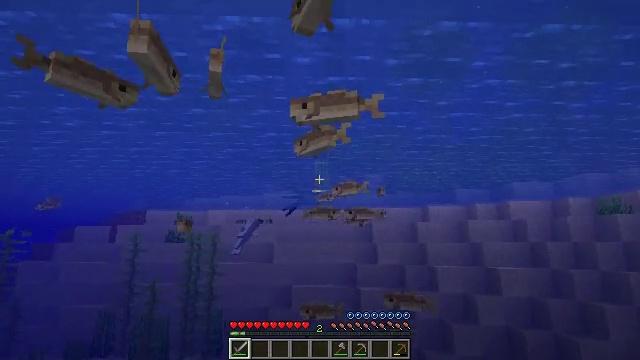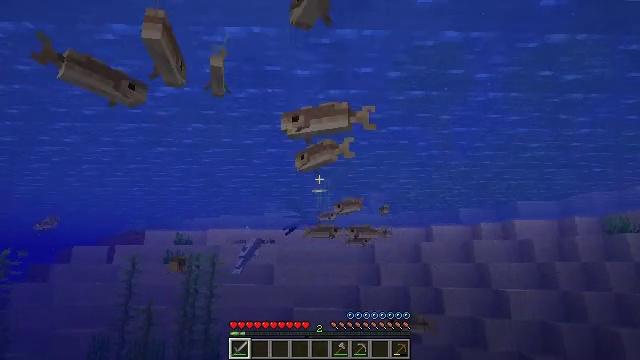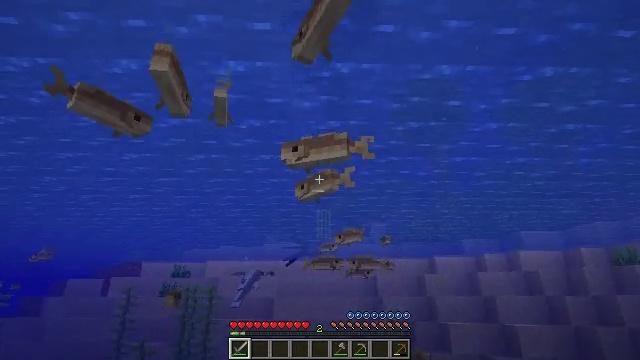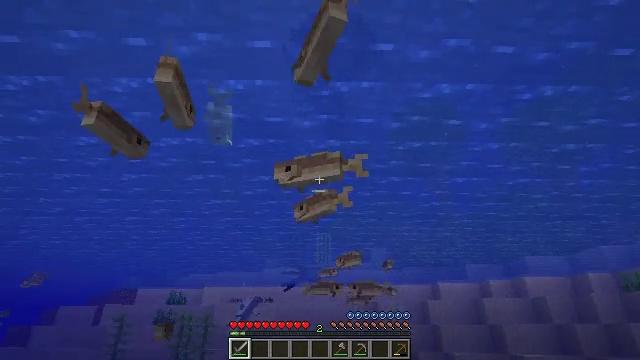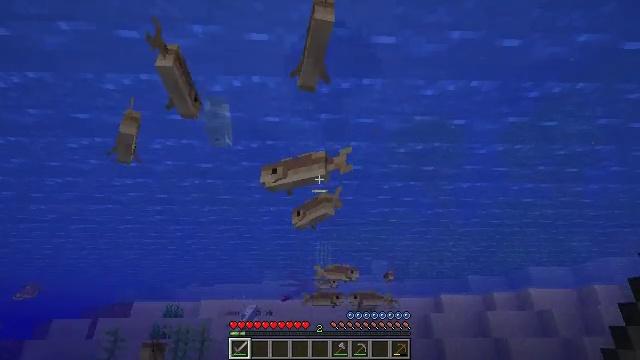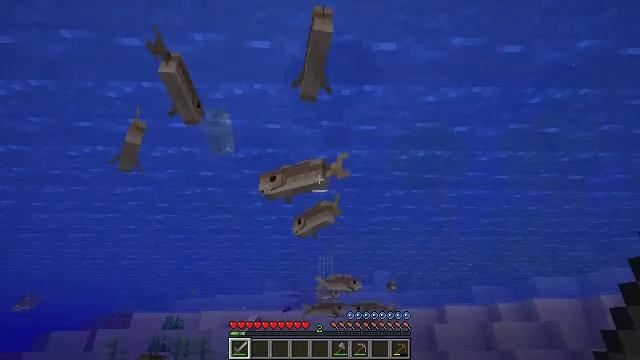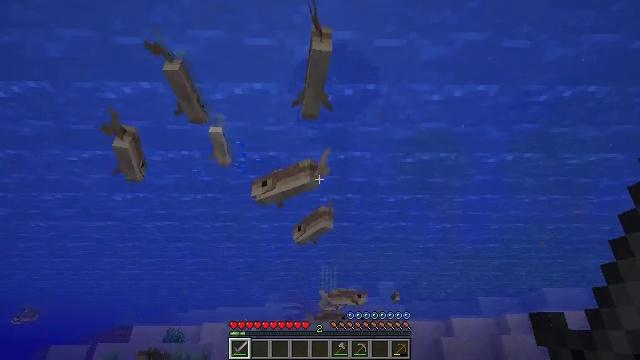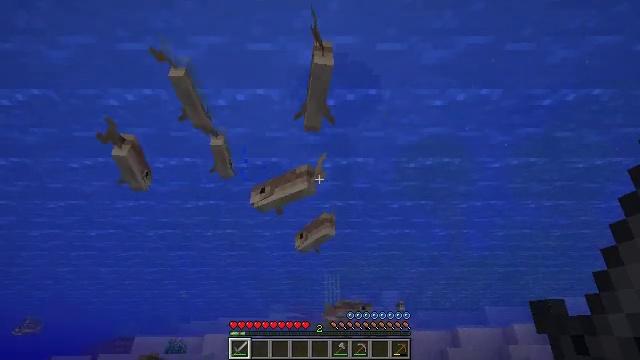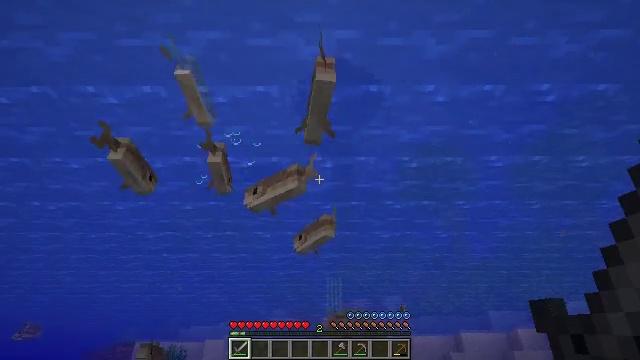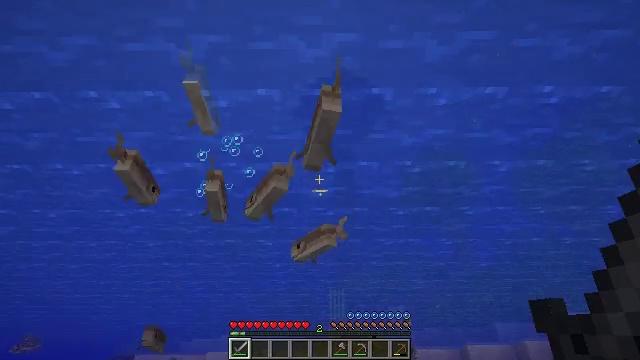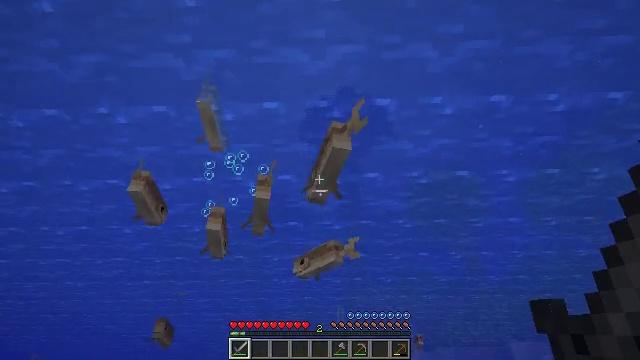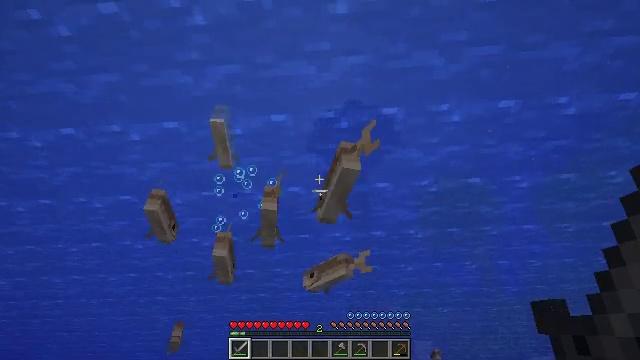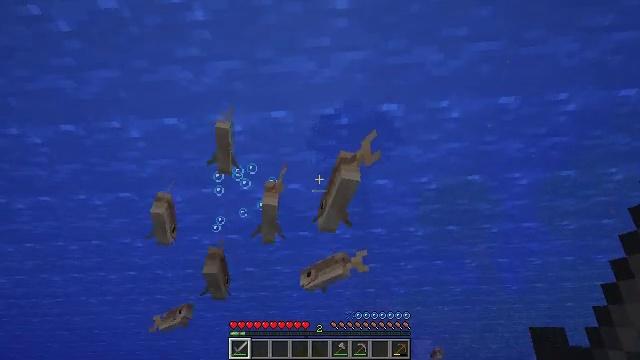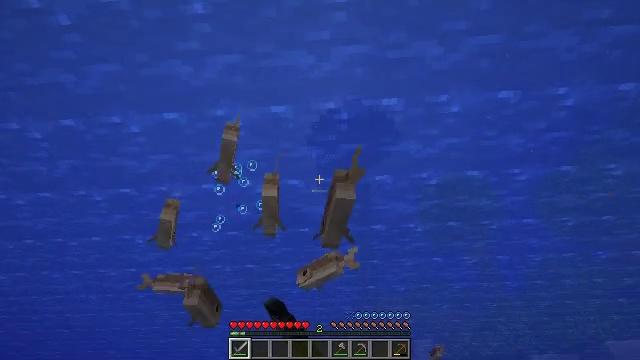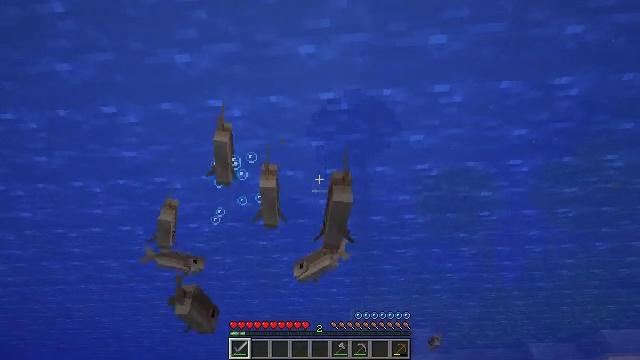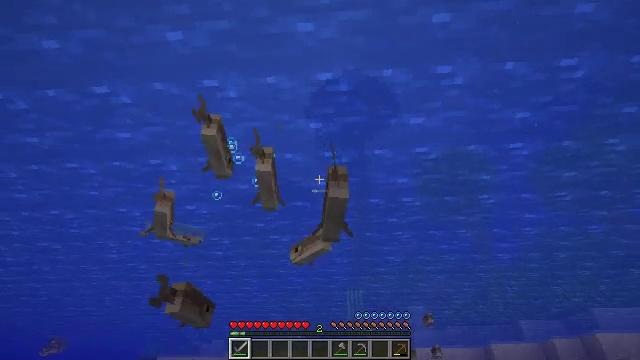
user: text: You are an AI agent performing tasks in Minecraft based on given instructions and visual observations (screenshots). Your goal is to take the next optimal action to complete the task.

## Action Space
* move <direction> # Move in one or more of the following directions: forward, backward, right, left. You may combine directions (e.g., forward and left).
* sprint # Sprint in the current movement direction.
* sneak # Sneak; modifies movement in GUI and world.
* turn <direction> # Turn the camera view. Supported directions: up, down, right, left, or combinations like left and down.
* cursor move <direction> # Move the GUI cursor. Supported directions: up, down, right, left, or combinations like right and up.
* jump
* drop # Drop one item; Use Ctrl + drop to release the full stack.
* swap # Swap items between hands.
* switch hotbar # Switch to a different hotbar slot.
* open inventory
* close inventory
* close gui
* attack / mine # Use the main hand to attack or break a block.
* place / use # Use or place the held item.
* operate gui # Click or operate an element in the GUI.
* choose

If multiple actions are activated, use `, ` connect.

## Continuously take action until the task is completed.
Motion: motion action
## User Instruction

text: Kill the cod.
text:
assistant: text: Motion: move forward, turn up
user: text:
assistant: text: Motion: move forward, turn up
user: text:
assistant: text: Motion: move forward, turn up
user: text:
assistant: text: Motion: move forward, turn up
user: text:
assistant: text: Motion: move forward, turn up
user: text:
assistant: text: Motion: turn up
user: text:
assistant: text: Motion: turn up
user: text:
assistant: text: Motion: no_op
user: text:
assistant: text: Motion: turn up
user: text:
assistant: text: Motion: turn left and up
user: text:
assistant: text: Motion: turn left and up
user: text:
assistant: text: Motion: attack / mine
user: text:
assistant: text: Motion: attack / mine
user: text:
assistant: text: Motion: turn down, attack / mine, jump
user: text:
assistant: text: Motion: turn down, jump
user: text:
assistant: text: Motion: turn down, jump
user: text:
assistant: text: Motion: turn down, jump
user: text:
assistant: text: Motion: turn down, jump
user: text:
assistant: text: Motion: move forward, turn down, jump
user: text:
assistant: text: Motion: move forward, turn down, jump
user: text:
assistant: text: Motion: move forward, turn down, jump
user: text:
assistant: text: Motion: move forward, turn right and down, jump
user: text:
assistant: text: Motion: move forward, turn down, jump
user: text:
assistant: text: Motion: move forward, turn down, jump
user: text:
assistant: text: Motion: move forward, turn down, jump
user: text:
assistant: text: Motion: move forward, jump
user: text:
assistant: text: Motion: move forward, jump
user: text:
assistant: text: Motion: move forward, jump
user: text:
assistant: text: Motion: move forward
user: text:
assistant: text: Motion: move forward